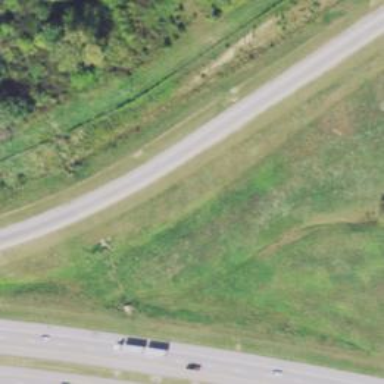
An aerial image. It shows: Trunk link highway.